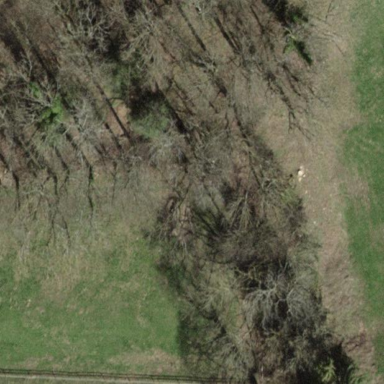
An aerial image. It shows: Forest area.